Field crop: maize
Growth stage: 2
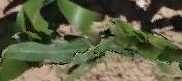
Species: maize